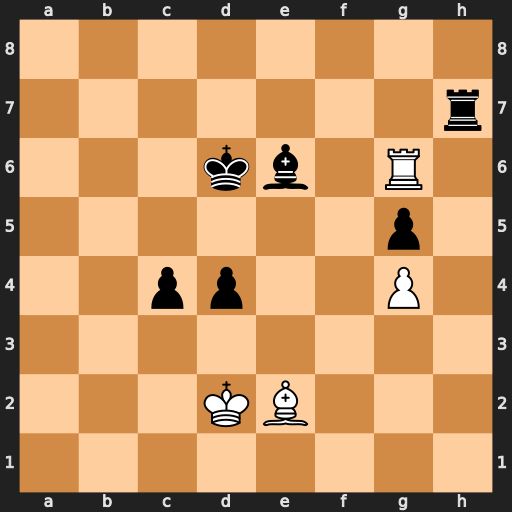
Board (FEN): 8/7r/3kb1R1/6p1/2pp2P1/8/3KB3/8
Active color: w
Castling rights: -
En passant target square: -
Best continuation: Bxc4